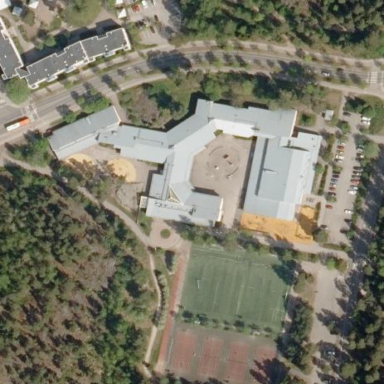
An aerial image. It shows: Public building.